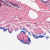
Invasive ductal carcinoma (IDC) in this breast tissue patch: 0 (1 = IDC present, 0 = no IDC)